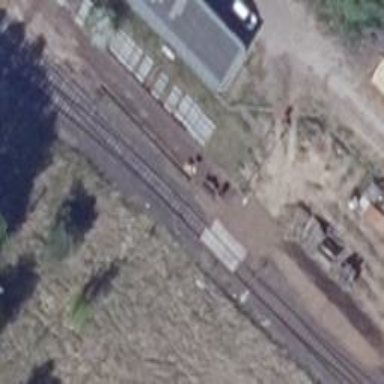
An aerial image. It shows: Railway switch with the turnout on the left side.